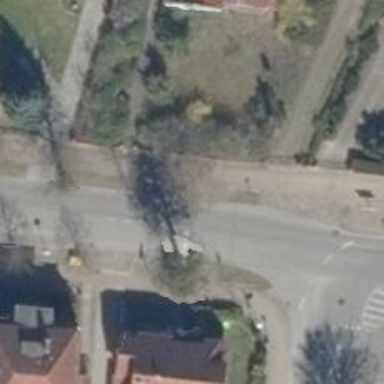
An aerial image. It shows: Broadleaved deciduous tree commonly found along the streets.